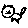
Label: cat